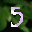
Label: 5